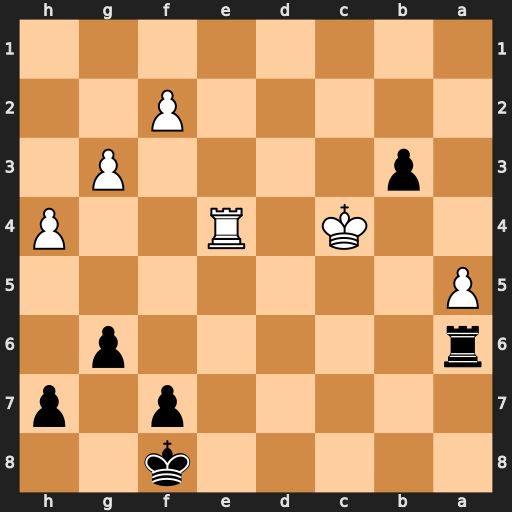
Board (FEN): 5k2/5p1p/r5p1/P7/2K1R2P/1p4P1/5P2/8
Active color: b
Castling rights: -
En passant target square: -
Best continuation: b2 Re1 Rc6+ Kb3 Rc1 Kxb2 Rxe1